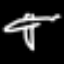
Label: airplane